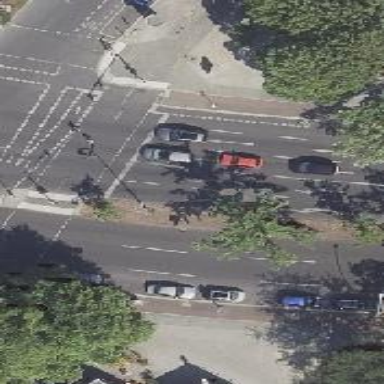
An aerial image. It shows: Road with traffic signals.